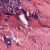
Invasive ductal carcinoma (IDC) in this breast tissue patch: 1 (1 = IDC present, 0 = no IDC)